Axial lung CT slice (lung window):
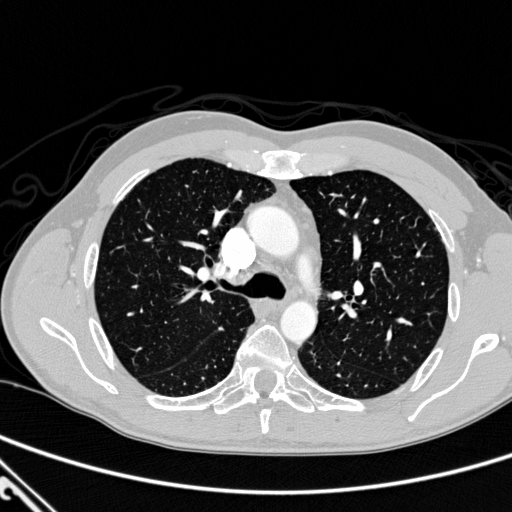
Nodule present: no